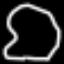
Label: octagon